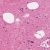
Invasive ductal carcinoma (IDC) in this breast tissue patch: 0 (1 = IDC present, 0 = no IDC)